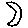
Label: moon